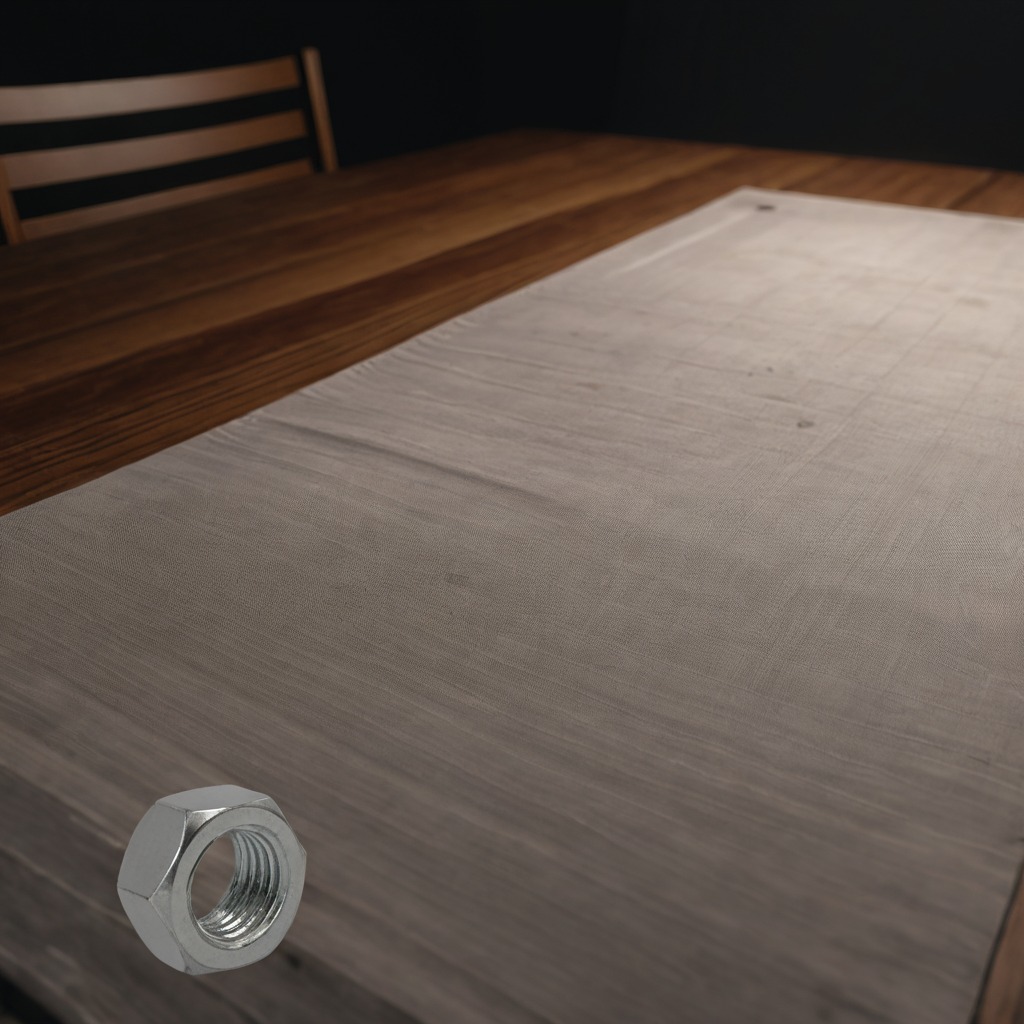
A metal nut is lying on the wooden table.